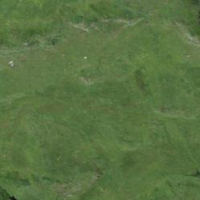
EUNIS habitat code: 26
Species observed at this site:
Arianta arbustorum
Falco tinnunculus
Corvus corone
Corvus corax